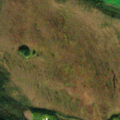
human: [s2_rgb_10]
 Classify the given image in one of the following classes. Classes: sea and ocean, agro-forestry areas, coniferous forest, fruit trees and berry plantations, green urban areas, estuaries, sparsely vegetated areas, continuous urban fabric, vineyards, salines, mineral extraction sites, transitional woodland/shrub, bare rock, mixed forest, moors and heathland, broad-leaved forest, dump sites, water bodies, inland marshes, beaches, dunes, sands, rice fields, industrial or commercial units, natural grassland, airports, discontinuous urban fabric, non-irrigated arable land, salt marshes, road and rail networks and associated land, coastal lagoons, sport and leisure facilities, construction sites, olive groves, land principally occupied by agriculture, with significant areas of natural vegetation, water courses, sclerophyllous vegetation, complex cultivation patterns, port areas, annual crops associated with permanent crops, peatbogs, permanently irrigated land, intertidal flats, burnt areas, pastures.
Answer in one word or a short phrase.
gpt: land principally occupied by agriculture, with significant areas of natural vegetation, coniferous forest, mixed forest, peatbogs